Question: Given a line made up of several points, how do I make the line smoother/ curvier/ softer through adding intermediate points -- while keeping the original points completely intact and unmoved?
To illustrate, I want to go from the above to the below in this illustration:

Note how in the above picture, if we start at the bottom there will be a sharper right turn. In the bottom image however, this sharp right turn is made a bit "softer" by adding an intermediate point which is positioned in the middle of the two points, and using averages of the angles of the other lines. (Differently put, imagine the lines a race car would drive, as it couldn't abruptly change direction.) Note how, however, none of the original points was "touched", I just added more points.
Thanks!! For what it's worth, I'm implementing this using JavaScript and Canvas.
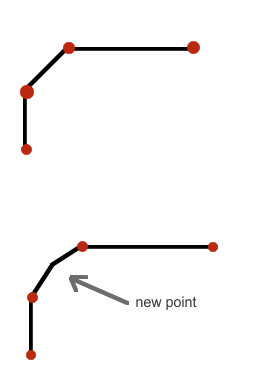
Answer: The following code found <URL> does the job for me, in the specific context of JavaScript-Canvas which I'm using -- but please see Angus' answer for a more general approach:
'''
var max = points.length;
context.beginPath();
var i = 0;
context.moveTo(points[i].x, points[i].y);
for (i = 1; i < max - 2; i++) {
var xc = (points[i].x + points[i + 1].x) * .5;
var yc = (points[i].y + points[i + 1].y) * .5;
context.quadraticCurveTo(points[i].x, points[i].y, xc, yc);
}
context.quadraticCurveTo(points[max - 2].x, points[max - 2].y, points[max - 1].x,points[max - 1].y);
context.closePath();
context.stroke();
'''